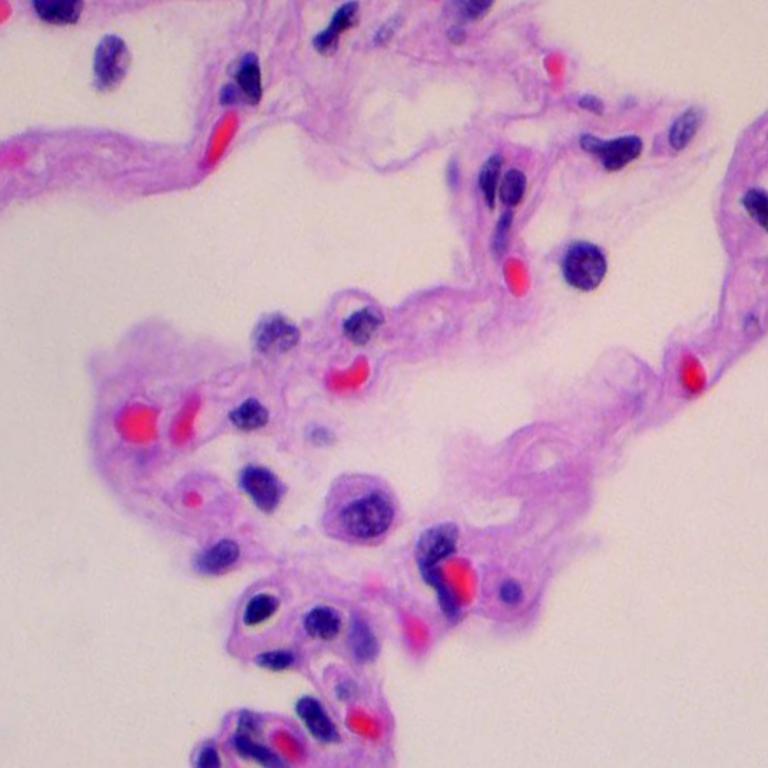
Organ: lung
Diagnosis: benign